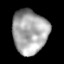
Tissue: lung
Cell type: Epithelial cells
Senescence score: 0.1662
Nuclear area (px): 1512
Mean DAPI intensity: 166.894